Interaction volume radius: 5 \u00c5
Interaction volume height: 15 \u00c5
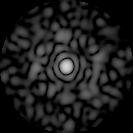
Disorder parameter: 0.8204